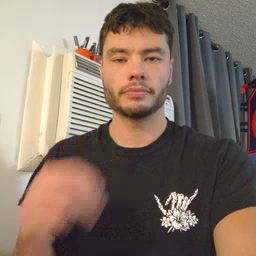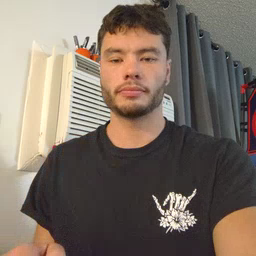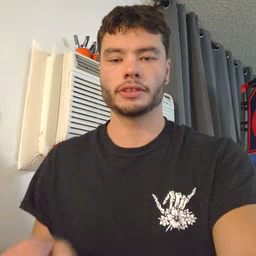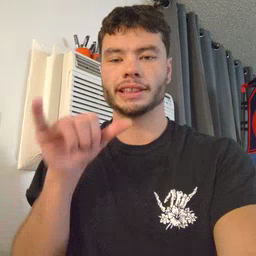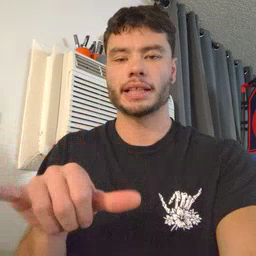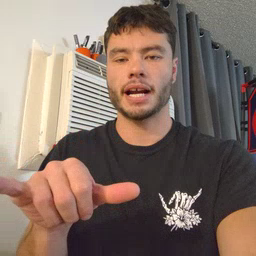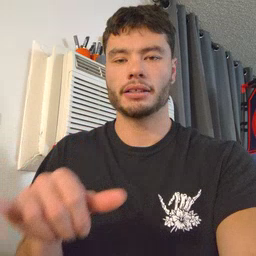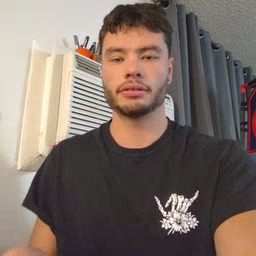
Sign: stay